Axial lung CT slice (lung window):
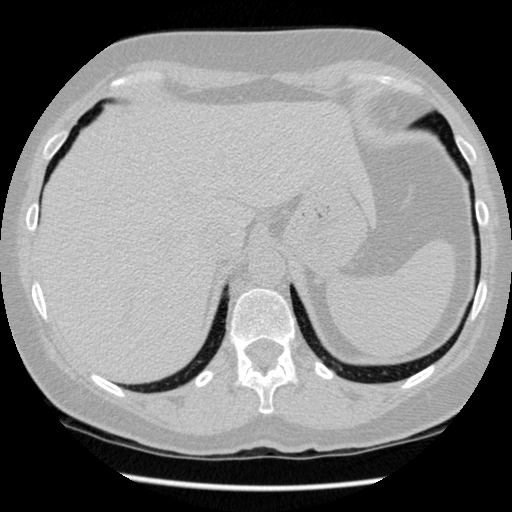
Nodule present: no